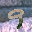
Label: 9